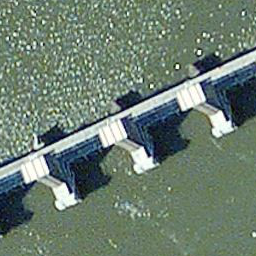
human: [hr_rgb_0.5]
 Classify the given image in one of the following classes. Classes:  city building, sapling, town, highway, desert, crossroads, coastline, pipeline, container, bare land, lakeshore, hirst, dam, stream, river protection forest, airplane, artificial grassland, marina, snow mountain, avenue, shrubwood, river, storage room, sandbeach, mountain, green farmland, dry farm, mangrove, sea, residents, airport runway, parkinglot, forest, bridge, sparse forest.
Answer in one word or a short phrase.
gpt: dam